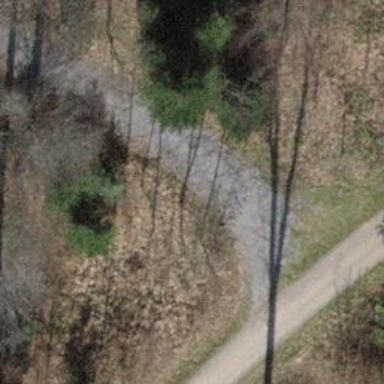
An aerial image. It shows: Track road with grade3 tracktype.